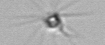
Label: Calciopappus